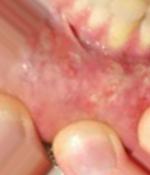
Condition: Mouth Ulcer